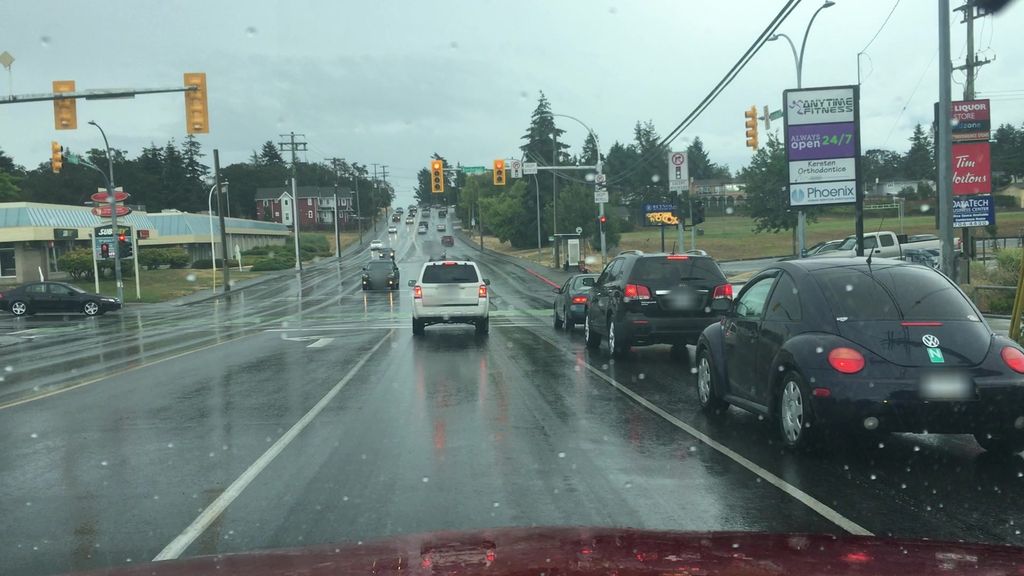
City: victoria